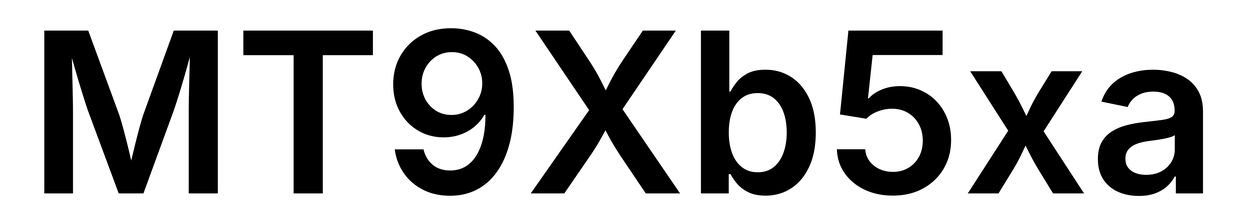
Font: Inter_SemiBold